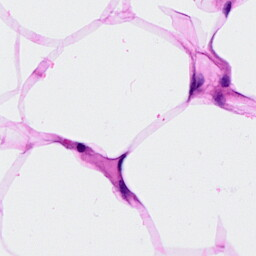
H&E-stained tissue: Breast